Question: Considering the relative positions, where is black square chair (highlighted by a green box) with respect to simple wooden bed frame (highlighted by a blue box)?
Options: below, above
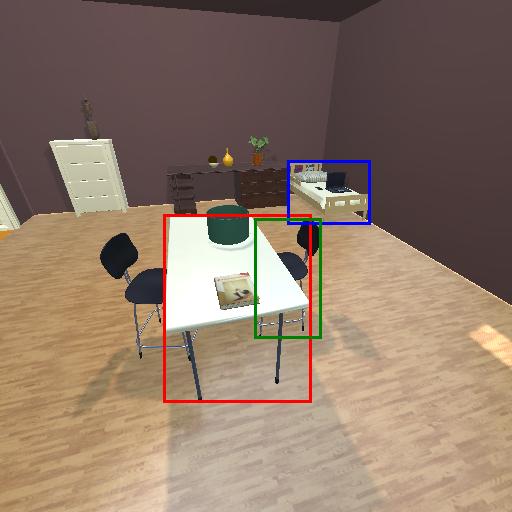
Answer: below